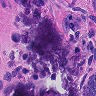
Metastatic tissue present: yes